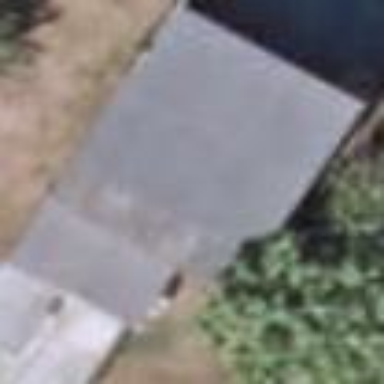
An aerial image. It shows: Shed building.